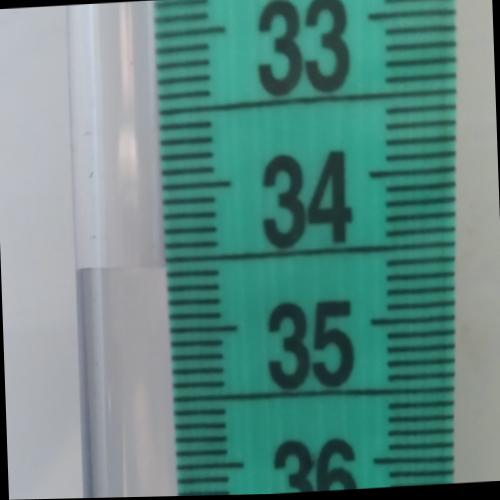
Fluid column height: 34.6 cm